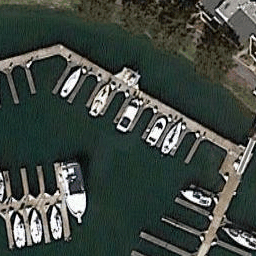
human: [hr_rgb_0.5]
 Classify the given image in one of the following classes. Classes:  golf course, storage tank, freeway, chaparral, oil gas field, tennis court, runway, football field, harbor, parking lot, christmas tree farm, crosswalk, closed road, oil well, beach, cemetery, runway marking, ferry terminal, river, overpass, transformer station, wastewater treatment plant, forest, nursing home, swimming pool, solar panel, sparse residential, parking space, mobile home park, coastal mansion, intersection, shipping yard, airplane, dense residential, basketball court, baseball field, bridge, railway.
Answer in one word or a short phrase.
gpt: harbor